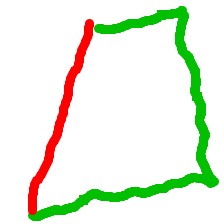
Shape: trapezoid